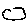
Label: cloud